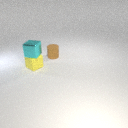
small yellow rubber cube to the left of small brown rubber cylinder